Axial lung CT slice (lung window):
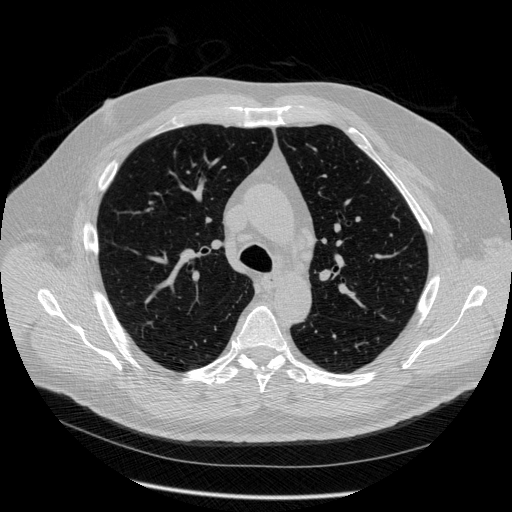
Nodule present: no